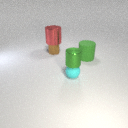
small cyan rubber sphere to the left of large green rubber cylinder